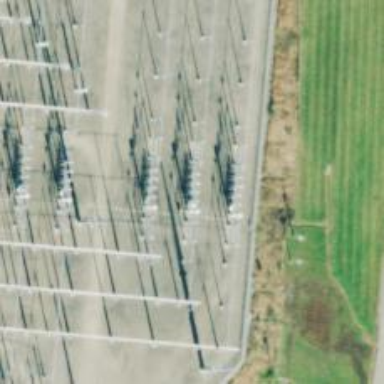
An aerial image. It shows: Switch used for power control.